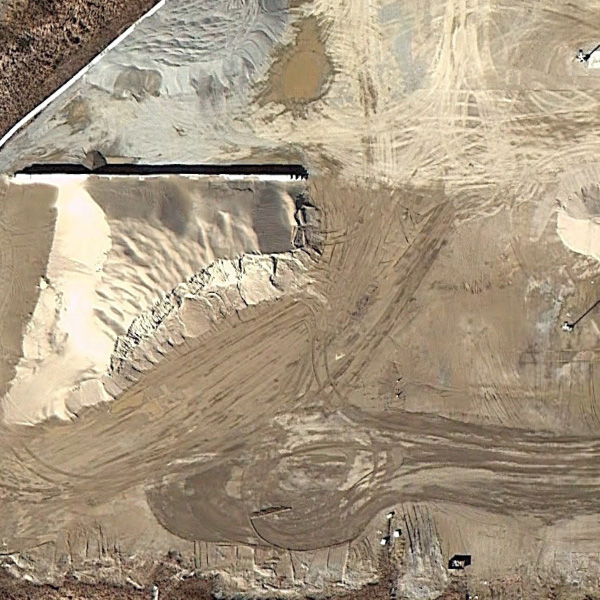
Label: BareLand